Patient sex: F
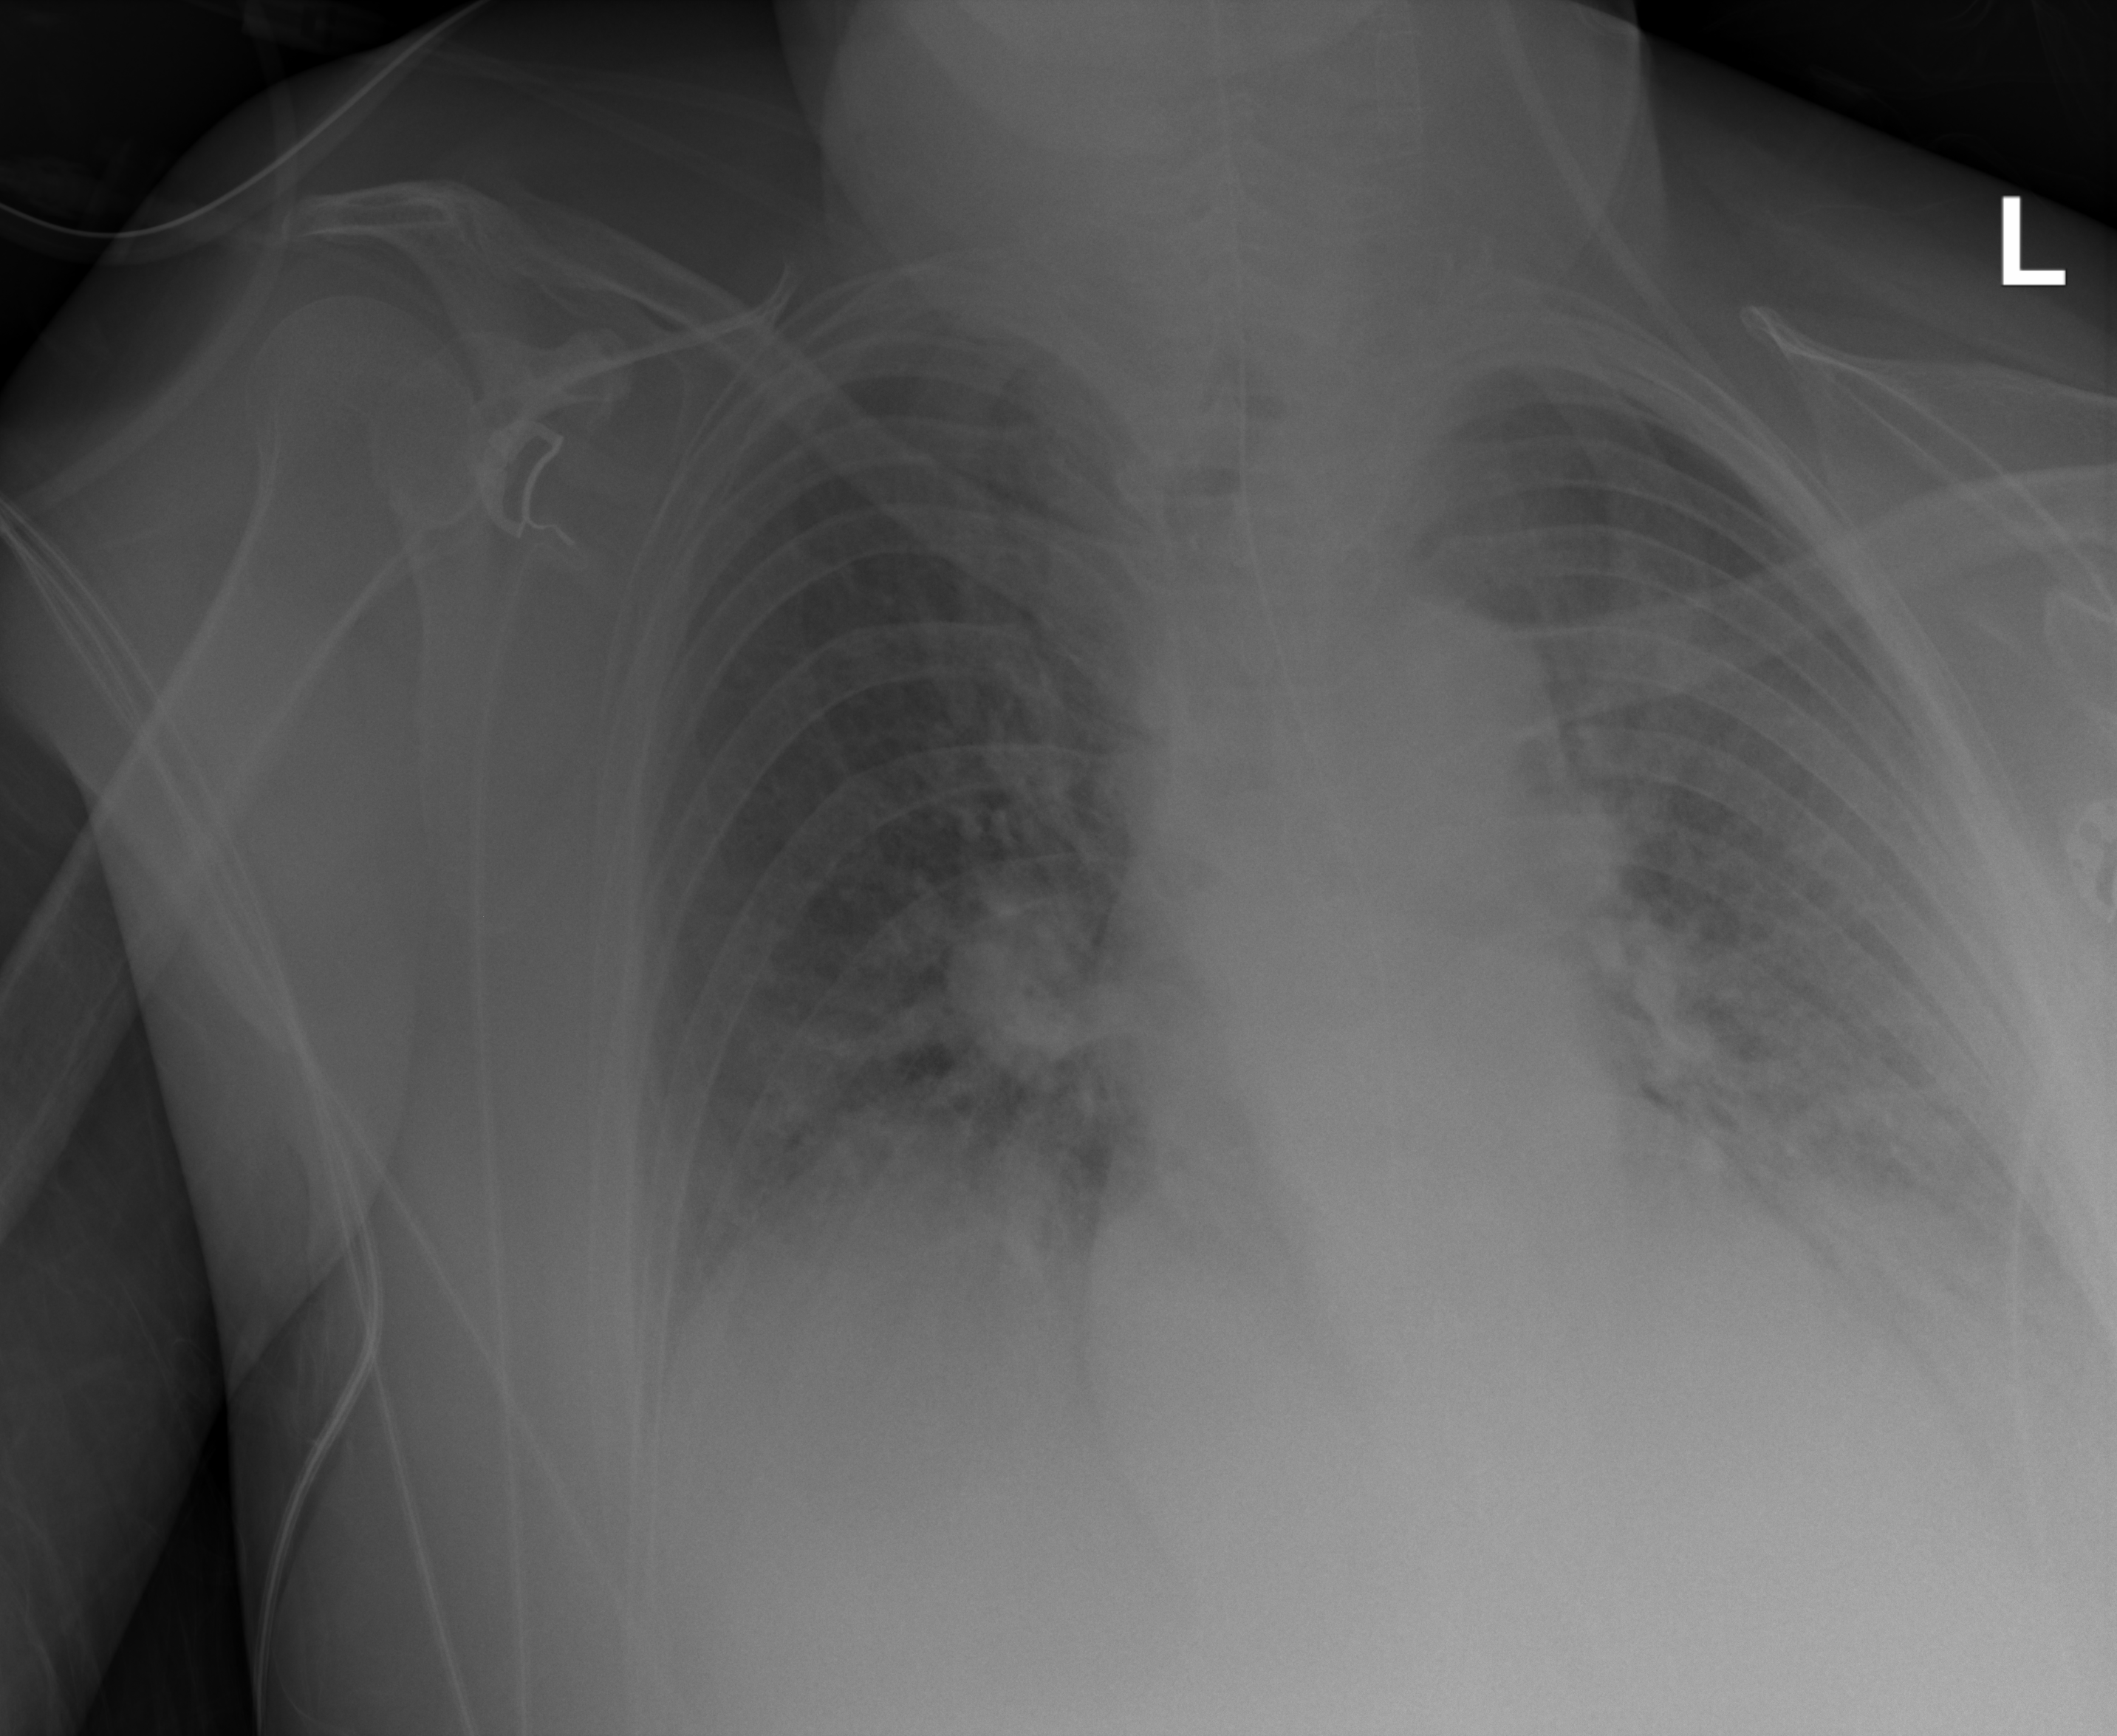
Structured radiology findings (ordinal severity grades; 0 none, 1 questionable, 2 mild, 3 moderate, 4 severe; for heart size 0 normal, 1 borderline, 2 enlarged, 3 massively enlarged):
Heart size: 1
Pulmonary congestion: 2
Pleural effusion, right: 2
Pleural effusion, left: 2
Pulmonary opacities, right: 1
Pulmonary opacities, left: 1
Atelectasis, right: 2
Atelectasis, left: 2